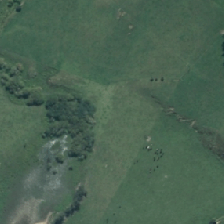
Land cover: herbaceous_freshwater_vege